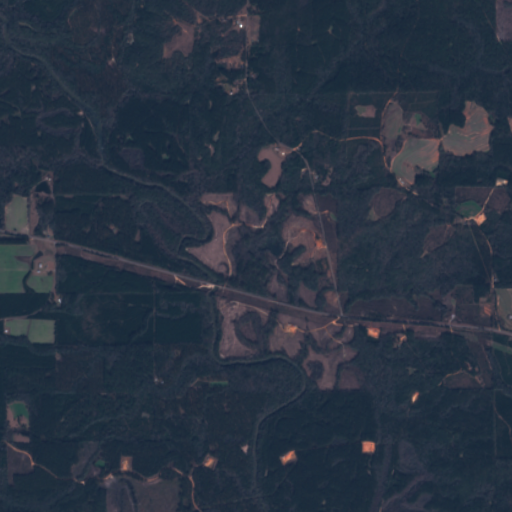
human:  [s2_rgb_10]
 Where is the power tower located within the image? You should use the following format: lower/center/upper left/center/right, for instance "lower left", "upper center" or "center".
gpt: There is no power tower in the image.